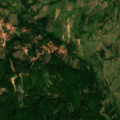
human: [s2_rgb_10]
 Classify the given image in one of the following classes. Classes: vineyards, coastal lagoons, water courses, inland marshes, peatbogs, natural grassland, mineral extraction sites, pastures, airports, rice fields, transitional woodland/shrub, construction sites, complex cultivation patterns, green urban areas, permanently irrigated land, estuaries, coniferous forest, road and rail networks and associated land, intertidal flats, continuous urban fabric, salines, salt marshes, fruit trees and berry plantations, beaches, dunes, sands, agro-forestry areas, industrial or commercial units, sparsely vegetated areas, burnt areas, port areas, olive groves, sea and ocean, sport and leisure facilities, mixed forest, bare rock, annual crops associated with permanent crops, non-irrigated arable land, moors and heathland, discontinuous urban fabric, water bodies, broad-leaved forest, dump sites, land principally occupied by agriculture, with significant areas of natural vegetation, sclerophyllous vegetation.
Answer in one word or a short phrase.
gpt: pastures, complex cultivation patterns, land principally occupied by agriculture, with significant areas of natural vegetation, broad-leaved forest, transitional woodland/shrub